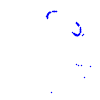
Particle: pion